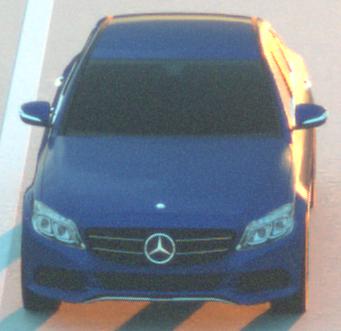
Make: Mercedes-Benz
Model: C 160
Detailed model: C-Class (205) Limousine
Model produced from: 2015/04
Model produced until: 2018/04
Doors: 4
Color: blue
Road condition: dry road
Daytime: sunrise or sunset
Contrast: medium contrast